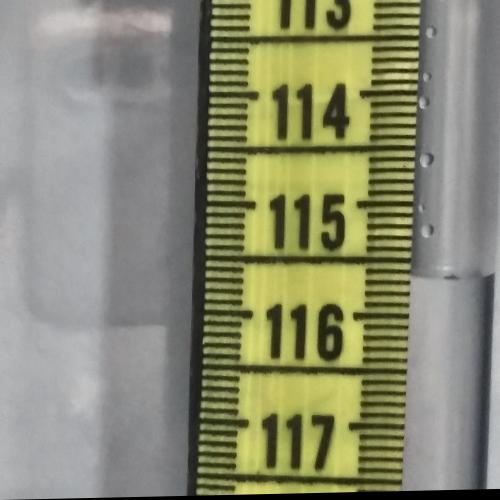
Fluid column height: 115.6 cm